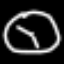
Label: clock